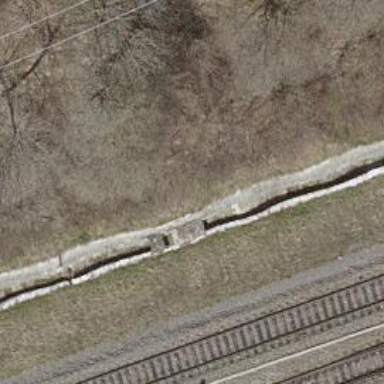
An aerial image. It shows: Retaining wall.